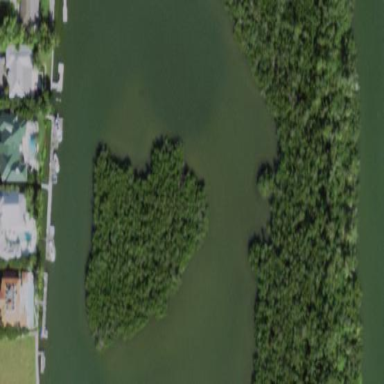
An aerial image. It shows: Beautiful mangrove wetland area.